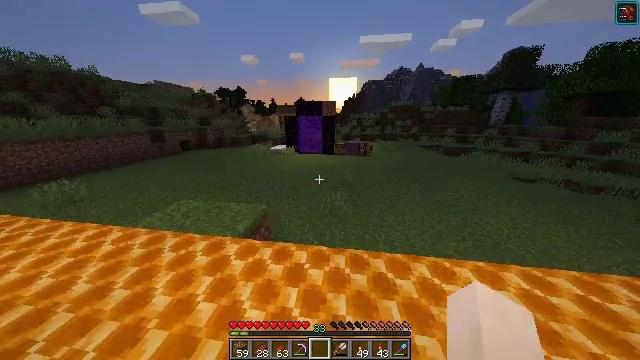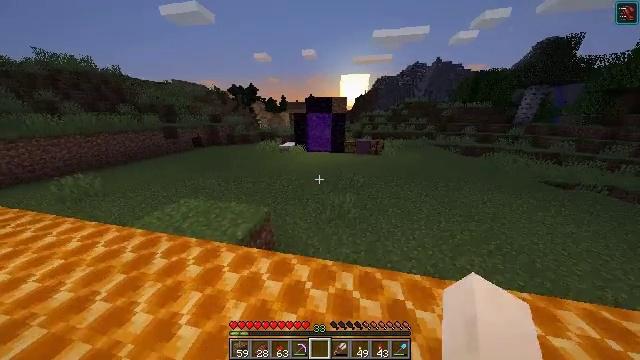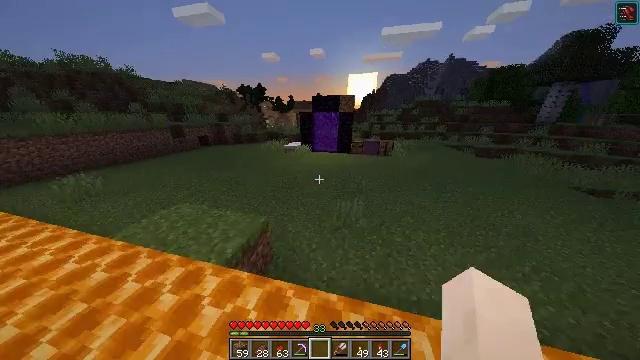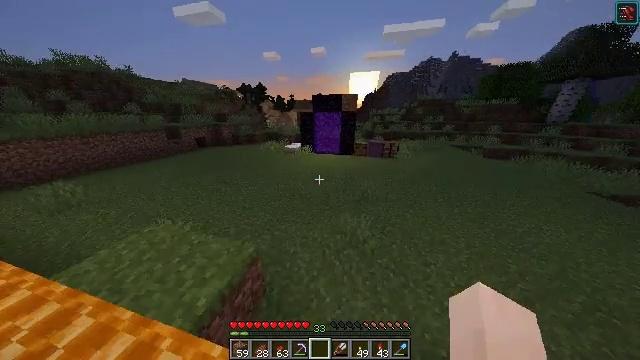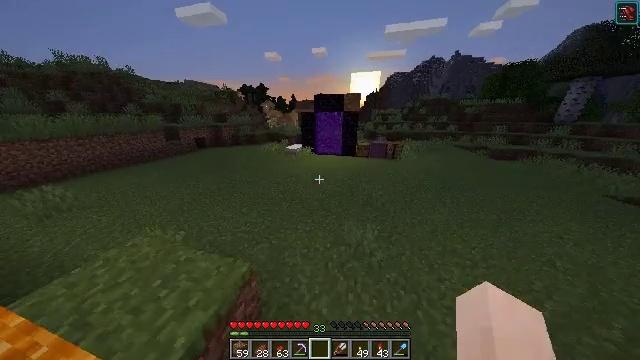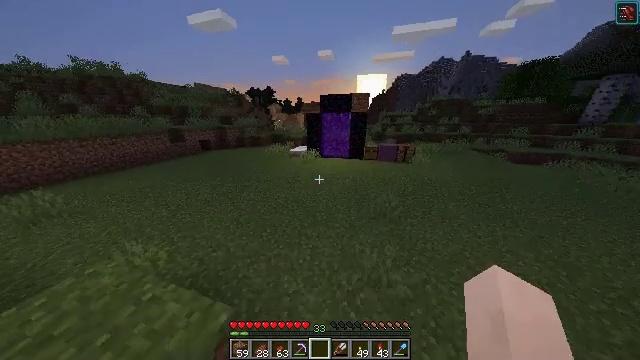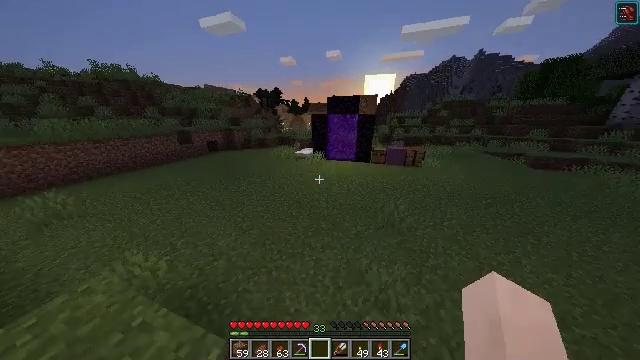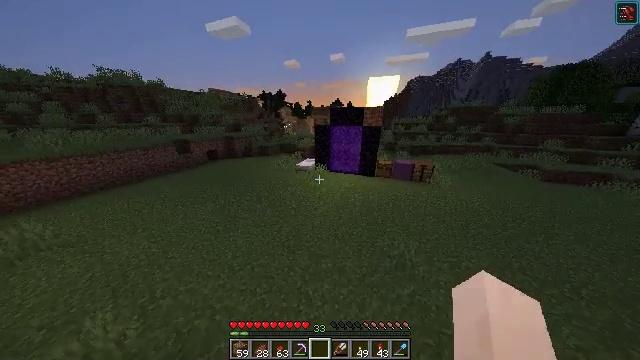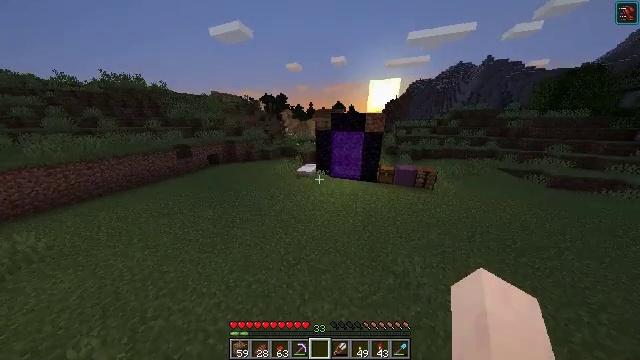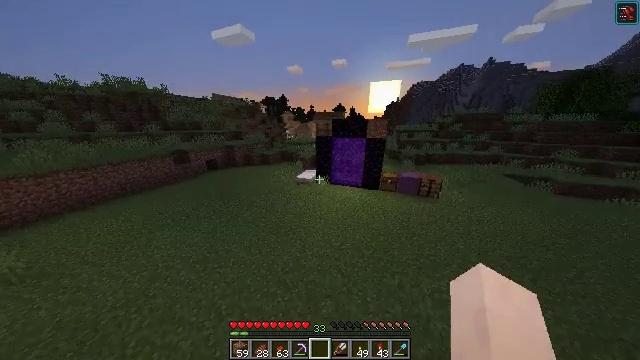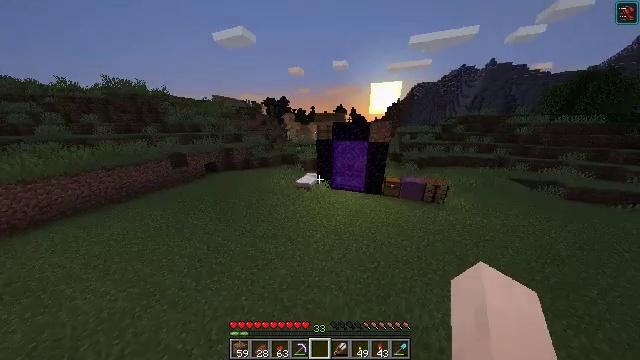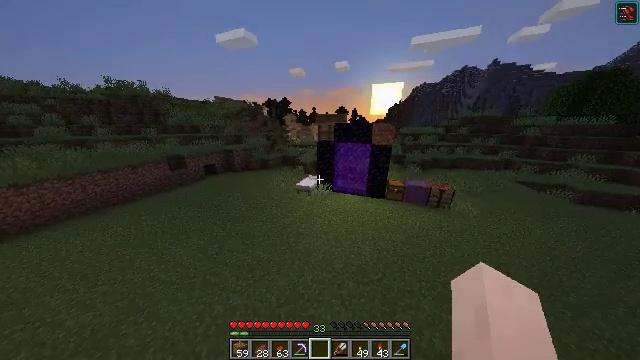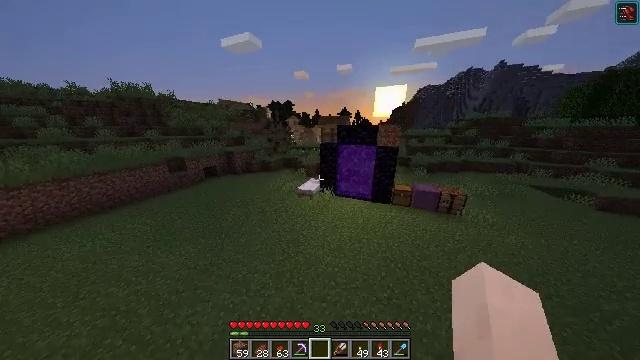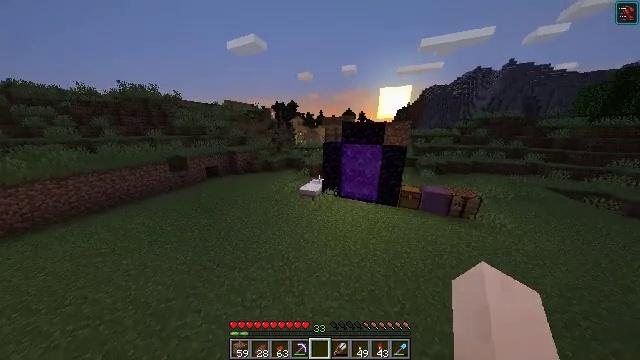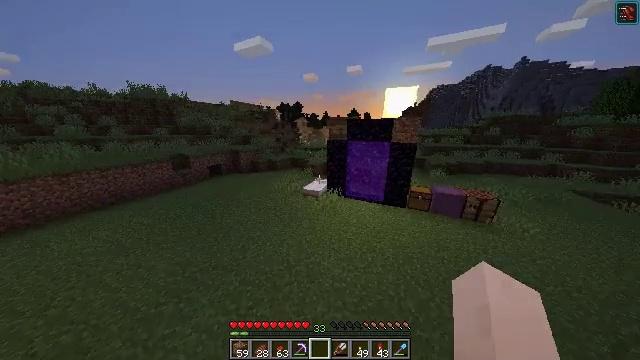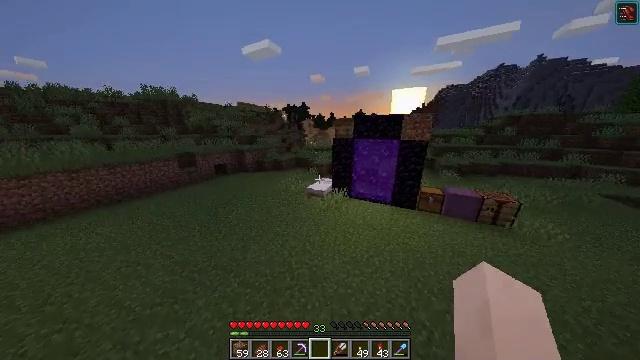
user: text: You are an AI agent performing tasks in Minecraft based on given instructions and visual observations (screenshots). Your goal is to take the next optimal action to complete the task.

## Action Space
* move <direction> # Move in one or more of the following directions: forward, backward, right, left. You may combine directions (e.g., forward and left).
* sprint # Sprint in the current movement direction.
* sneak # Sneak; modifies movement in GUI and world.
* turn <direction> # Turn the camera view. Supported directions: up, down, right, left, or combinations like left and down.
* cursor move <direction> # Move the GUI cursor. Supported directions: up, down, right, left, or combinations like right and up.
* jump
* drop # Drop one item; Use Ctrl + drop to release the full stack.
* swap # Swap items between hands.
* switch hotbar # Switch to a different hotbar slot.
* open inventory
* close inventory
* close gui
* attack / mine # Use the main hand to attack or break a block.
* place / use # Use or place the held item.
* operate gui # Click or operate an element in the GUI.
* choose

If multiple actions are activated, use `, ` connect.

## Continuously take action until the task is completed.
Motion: motion action
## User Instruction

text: Organize honeycombs in a 2x2 pattern to craft a honeycomb block.
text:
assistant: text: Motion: move forward, turn left and down
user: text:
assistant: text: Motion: move forward, turn left
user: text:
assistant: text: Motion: move forward
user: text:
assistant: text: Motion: move forward
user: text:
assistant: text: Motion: move forward, turn left
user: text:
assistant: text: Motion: move forward, turn left, jump
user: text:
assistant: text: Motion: move forward, turn left, jump
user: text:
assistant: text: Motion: move forward, jump
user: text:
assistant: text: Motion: move forward, jump
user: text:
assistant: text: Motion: move forward, jump
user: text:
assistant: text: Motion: move forward
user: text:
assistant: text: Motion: move forward, turn left
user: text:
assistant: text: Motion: move forward, turn left
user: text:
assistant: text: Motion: move forward, turn left
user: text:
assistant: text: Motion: move forward, turn left
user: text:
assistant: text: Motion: move forward
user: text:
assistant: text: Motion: move forward
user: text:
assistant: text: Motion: move forward
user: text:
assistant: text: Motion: move forward
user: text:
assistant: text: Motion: move forward
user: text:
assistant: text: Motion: move forward
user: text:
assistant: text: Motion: move forward, turn left
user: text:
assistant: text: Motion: move forward, turn left
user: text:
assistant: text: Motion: move forward
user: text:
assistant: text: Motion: move forward, jump
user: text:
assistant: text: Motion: move forward, jump
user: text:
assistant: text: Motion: move forward, jump
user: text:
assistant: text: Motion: move forward, jump
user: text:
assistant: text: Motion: move forward
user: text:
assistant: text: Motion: move forward